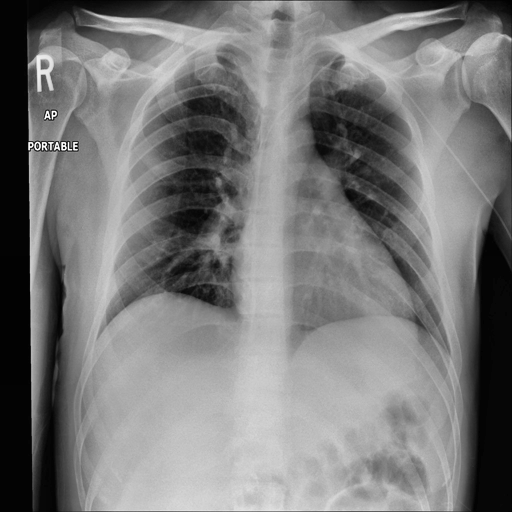
Finding: NORMAL